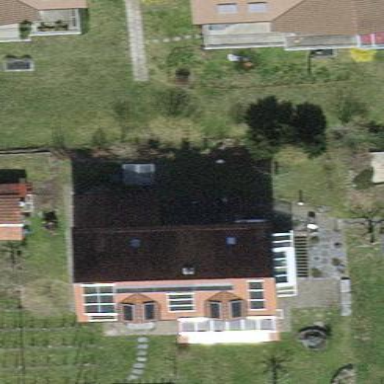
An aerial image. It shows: Simple and straightforward house.